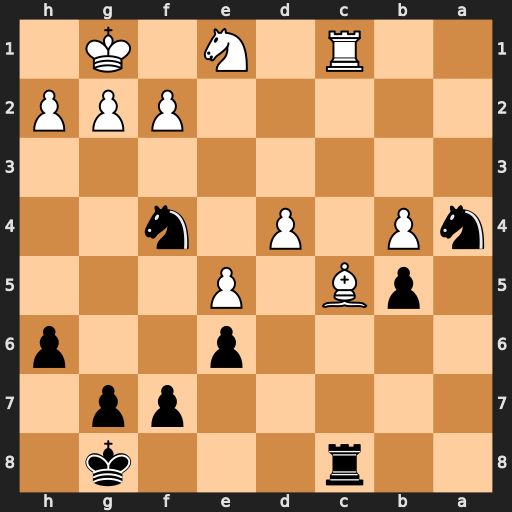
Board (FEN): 2r3k1/5pp1/4p2p/1pB1P3/nP1P1n2/8/5PPP/2R1N1K1
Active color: b
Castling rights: -
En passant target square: -
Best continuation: Ne2+ Kf1 Nxc1